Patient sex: M
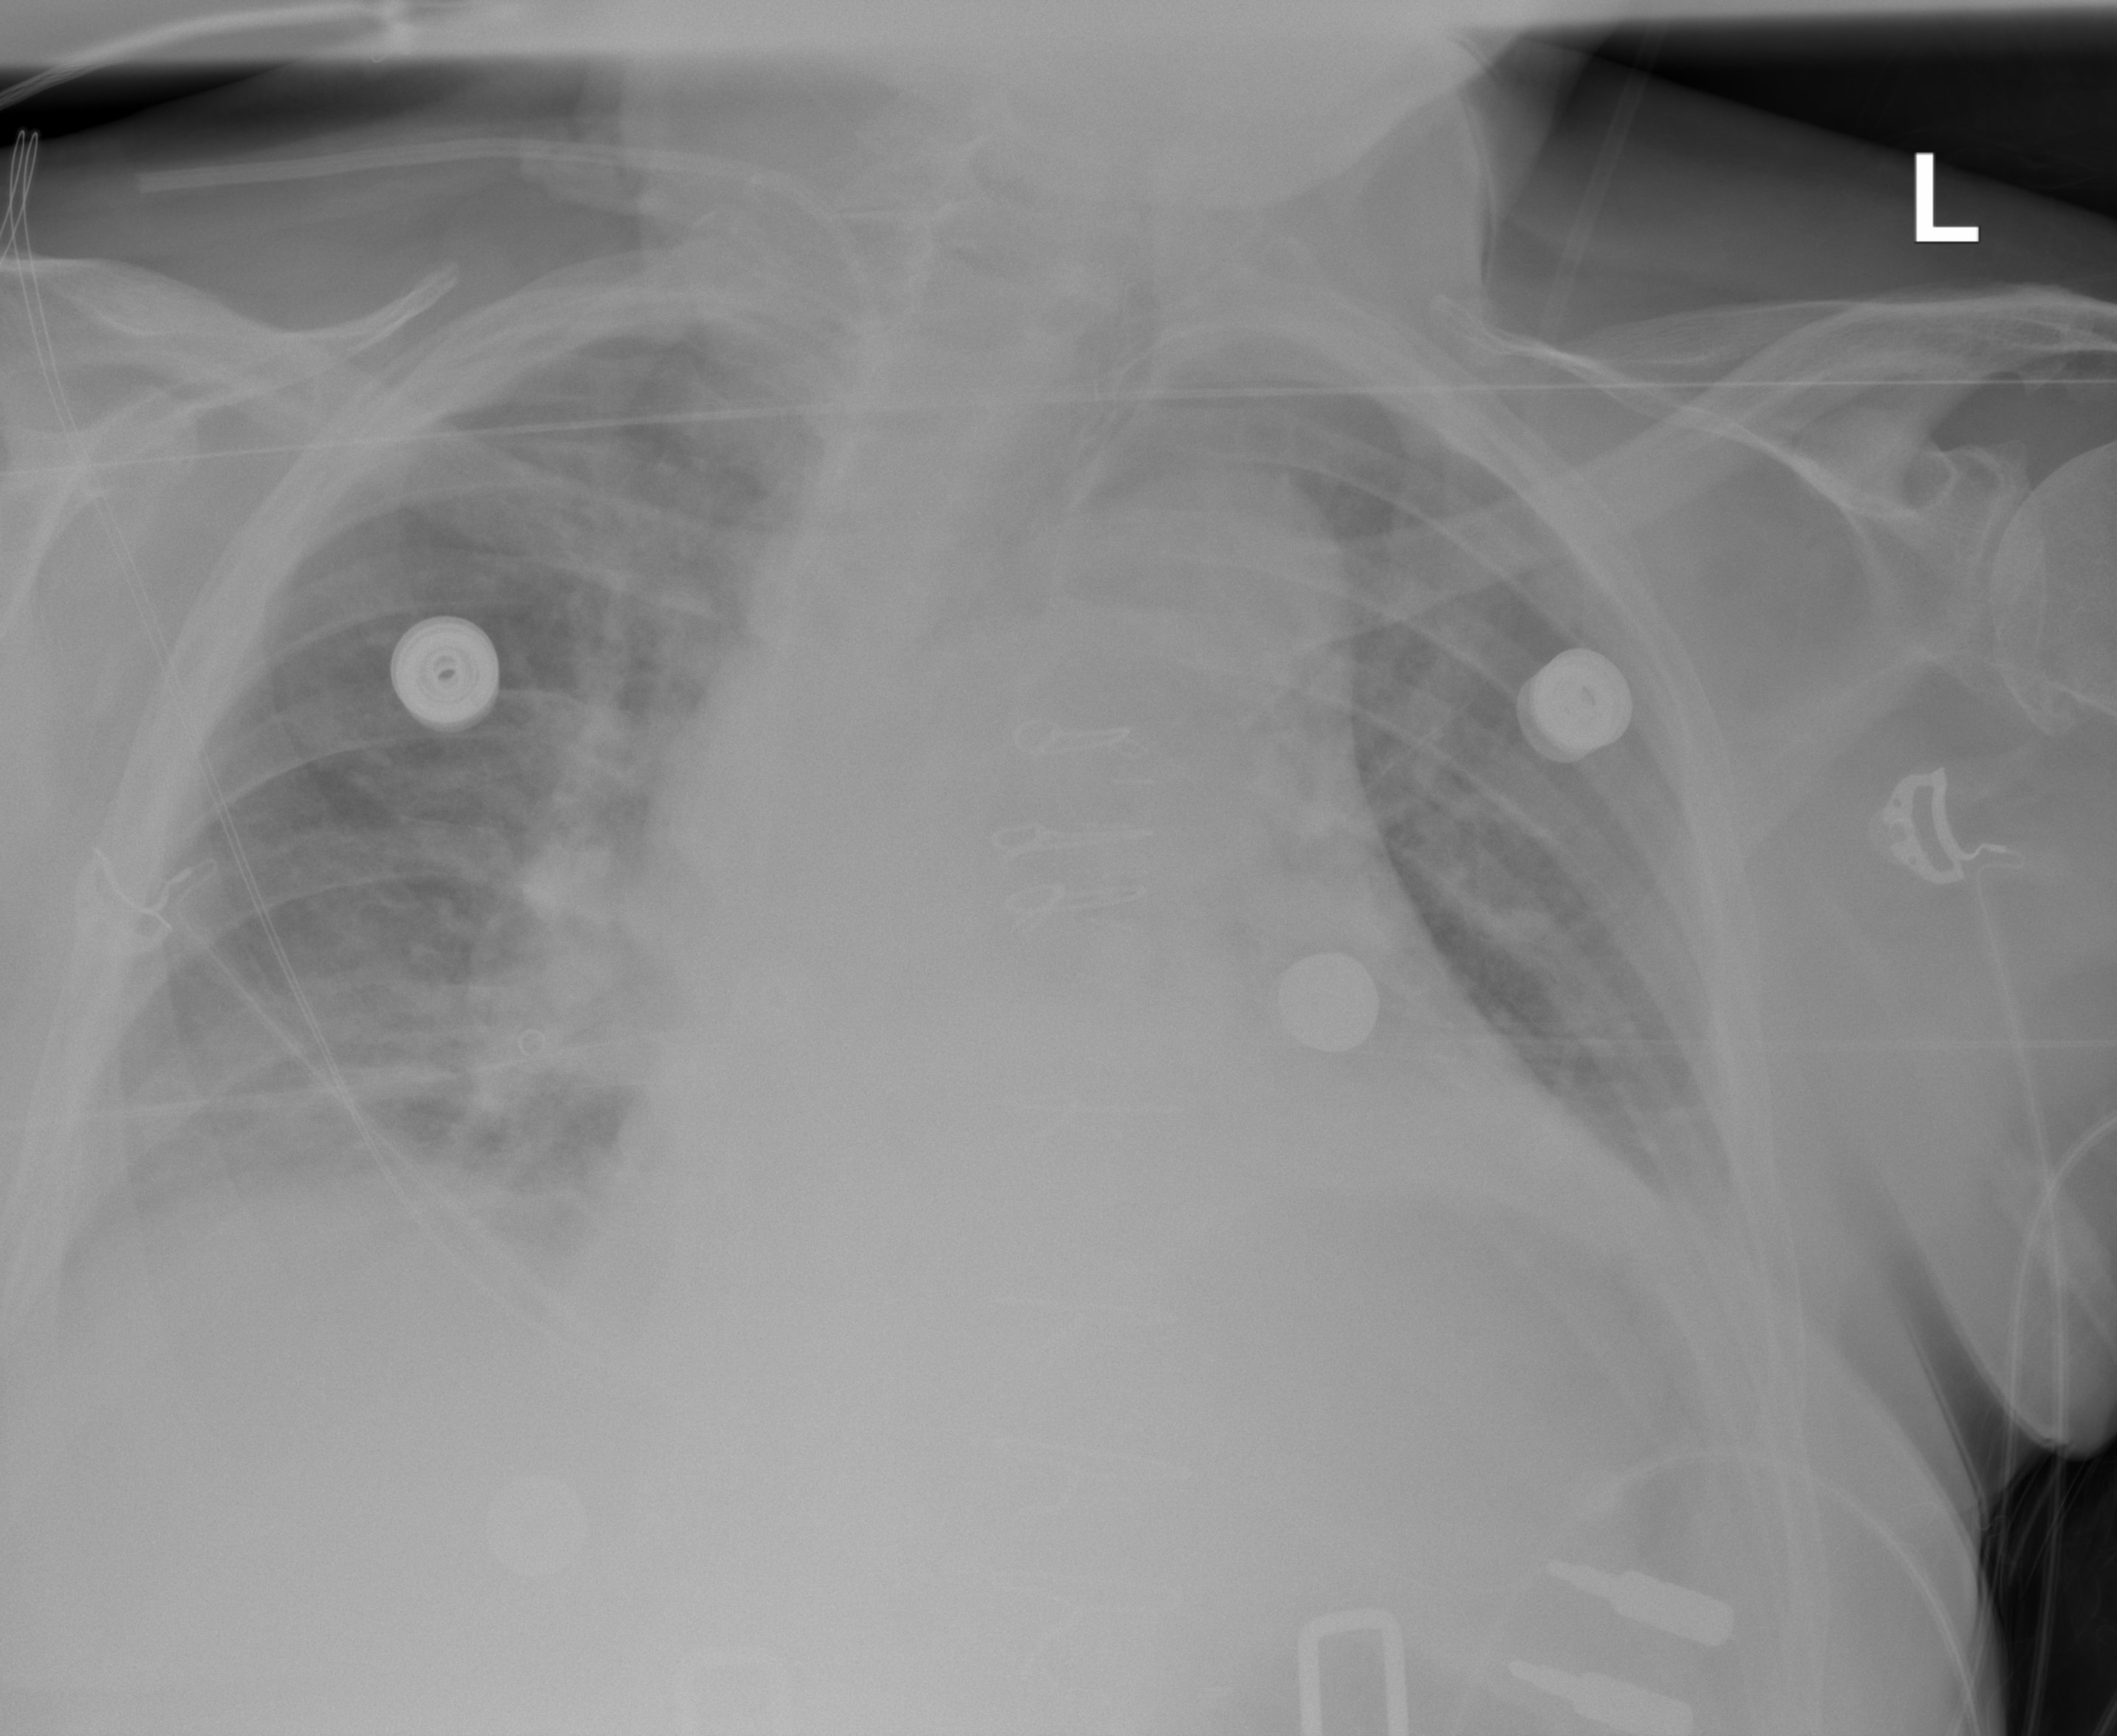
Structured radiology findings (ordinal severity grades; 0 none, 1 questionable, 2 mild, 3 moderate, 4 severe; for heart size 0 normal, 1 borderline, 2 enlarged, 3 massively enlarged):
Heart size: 2
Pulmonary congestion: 2
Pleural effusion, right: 0
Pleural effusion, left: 0
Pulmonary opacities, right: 2
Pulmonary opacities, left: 2
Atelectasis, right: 2
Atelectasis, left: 2